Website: apple
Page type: billing-address
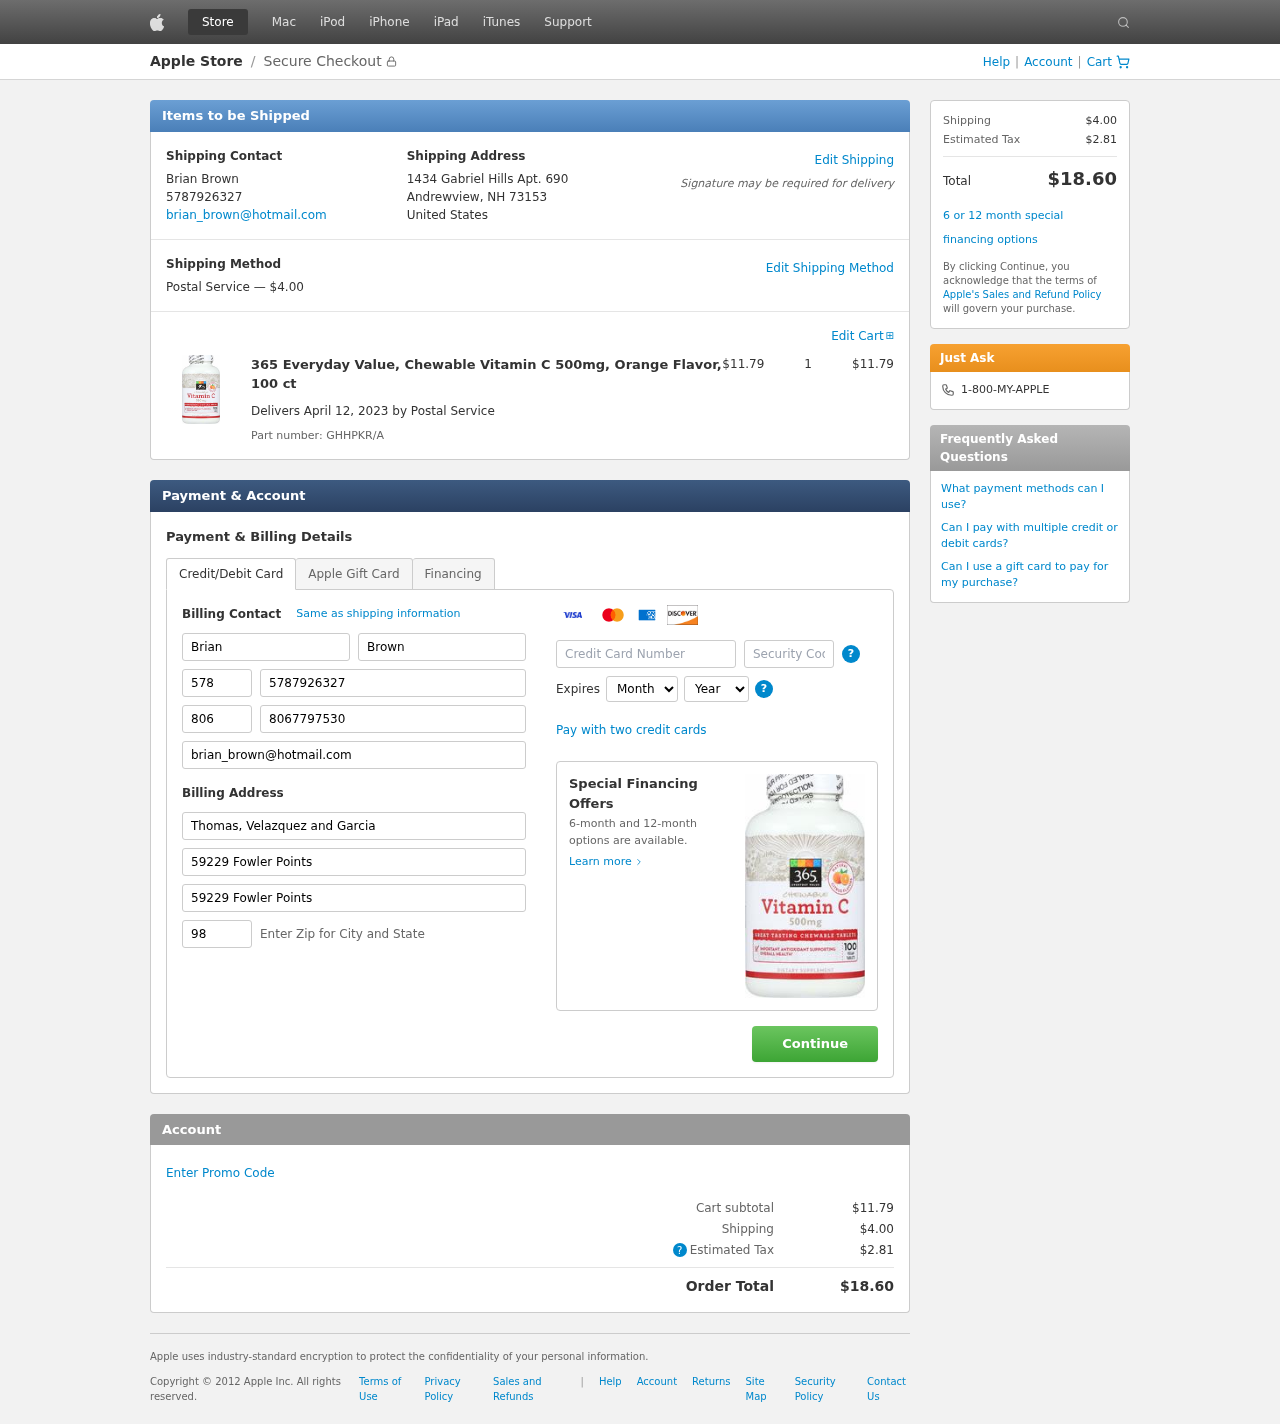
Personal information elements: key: PII_CARD_CVV
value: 708
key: PII_CARD_EXPIRY_MONTH
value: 10
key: PII_CARD_EXPIRY_YEAR
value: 26
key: PII_CARD_NUMBER
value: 2265 8616 0607 5936
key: PII_CITY_STATE_ZIP
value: Andrewview, NH 73153
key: PII_COMPANY
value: Thomas, Velazquez and Garcia
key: PII_COUNTRY
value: United States
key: PII_EMAIL
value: brian_brown@hotmail.com
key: PII_FIRSTNAME
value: Brian
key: PII_FULLNAME
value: Brian Brown
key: PII_LASTNAME
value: Brown
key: PII_PHONE
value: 5787926327
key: PII_PHONE_ALT
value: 8067797530
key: PII_PHONE_ALT_AREA
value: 806
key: PII_PHONE_AREA
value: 578
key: PII_POSTCODE2
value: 98270
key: PII_STREET
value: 1434 Gabriel Hills Apt. 690
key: PII_STREET2
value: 59229 Fowler Points
Product elements: key: PRODUCT1_NAME
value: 365 Everyday Value, Chewable Vitamin C 500mg, Orange Flavor, 100 ct
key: PRODUCT1_PRICE
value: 11.79
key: PRODUCT1_QUANTITY
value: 1
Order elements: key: ORDER_SHIPPING_COST
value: $4.00
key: ORDER_SUBTOTAL
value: $11.79
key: ORDER_DELIVERY_DATE
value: April 12, 2023
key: ORDER_PART_NUMBER
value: GHHPKR/A
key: ORDER_TAX
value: $2.81
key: ORDER_TOTAL
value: $18.60